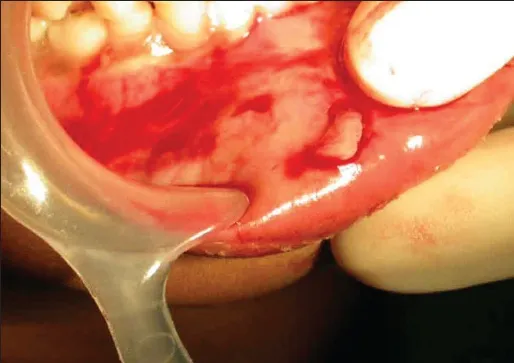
Exposure of the embedded tooth fragment.
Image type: radiology (ct)